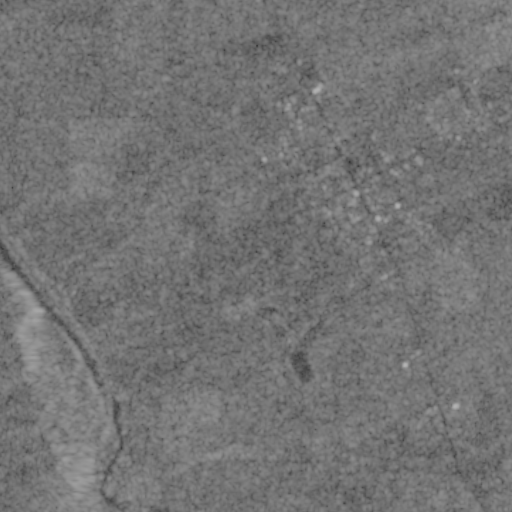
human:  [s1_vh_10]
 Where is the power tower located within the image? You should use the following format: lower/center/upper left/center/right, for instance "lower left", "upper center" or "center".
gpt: The power tower is located in the lower right of the image.
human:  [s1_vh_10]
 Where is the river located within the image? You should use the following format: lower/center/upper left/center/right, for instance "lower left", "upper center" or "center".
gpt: The river is located in the left of the image.
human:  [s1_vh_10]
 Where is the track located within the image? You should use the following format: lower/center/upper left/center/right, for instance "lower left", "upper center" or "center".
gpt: There is no track in the image.

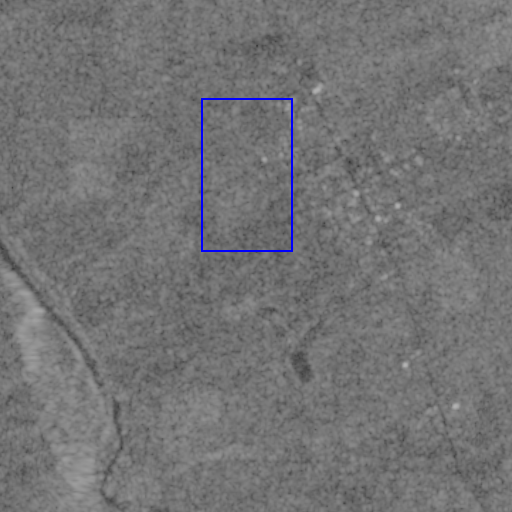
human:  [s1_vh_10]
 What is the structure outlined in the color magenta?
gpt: There is no magenta outline.
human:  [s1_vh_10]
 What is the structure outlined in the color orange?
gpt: There is no structure outlined in orange.